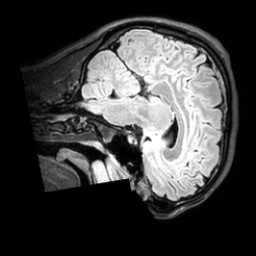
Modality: T1w
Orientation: sagittal
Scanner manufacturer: philips
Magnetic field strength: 3 T
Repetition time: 4.8 s
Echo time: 0.2586 s